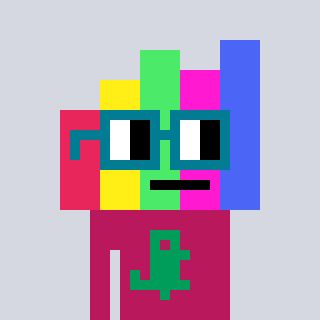
a pixel art character with square dark green glasses, a bar chart-shaped head and a darkpink-colored body on a cool background